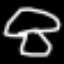
Label: mushroom